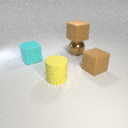
large brown rubber cube behind large yellow rubber cylinder